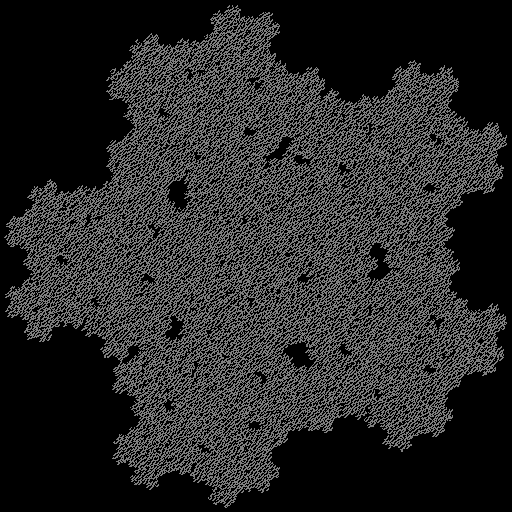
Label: mcWorter_pedigree